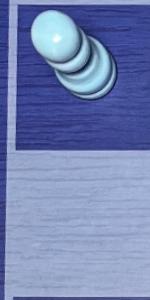
Label: Empty